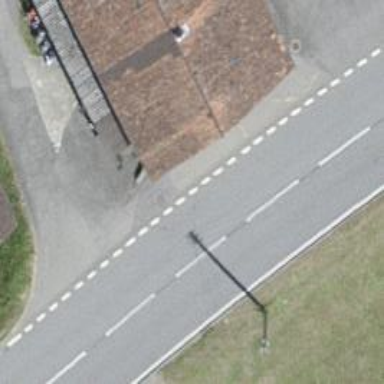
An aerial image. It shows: Bus stop with platform for public transport.